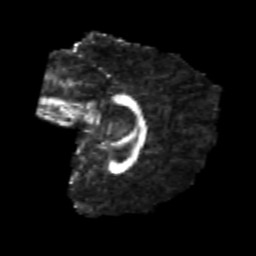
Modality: FA
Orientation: sagittal
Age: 20
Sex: female
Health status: healthy
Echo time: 0.074 s